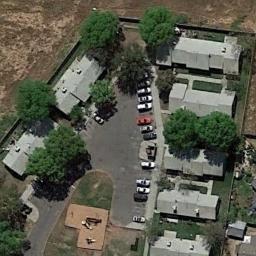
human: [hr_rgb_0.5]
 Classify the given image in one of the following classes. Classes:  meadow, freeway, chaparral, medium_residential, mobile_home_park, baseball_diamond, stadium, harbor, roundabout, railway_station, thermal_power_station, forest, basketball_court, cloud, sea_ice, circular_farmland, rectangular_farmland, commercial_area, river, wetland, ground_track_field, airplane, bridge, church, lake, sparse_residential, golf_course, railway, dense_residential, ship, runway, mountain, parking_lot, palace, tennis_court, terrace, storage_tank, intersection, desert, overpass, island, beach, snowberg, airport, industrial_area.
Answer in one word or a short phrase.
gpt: medium_residential